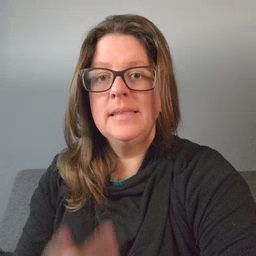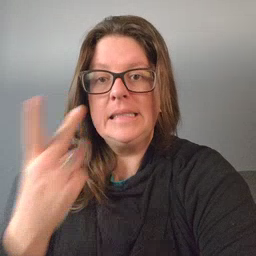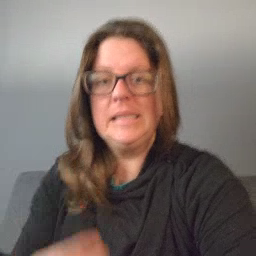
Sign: see